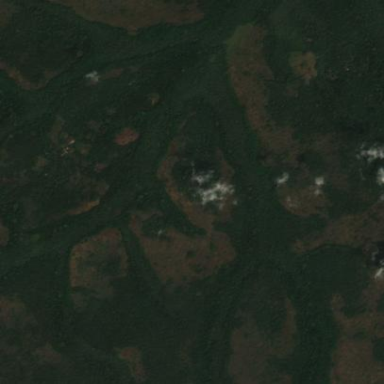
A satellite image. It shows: Savanna grassland.